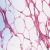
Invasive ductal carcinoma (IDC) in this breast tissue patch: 0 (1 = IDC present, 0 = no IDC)